Question: When I'm trying to load language pack (<URL> on admin/module loader tab
I'm getting the following error:
Also I tried different language pack which is portuguese I didn't get an error for this language. This error for turkish language.
How can I solve this problem, please help me.

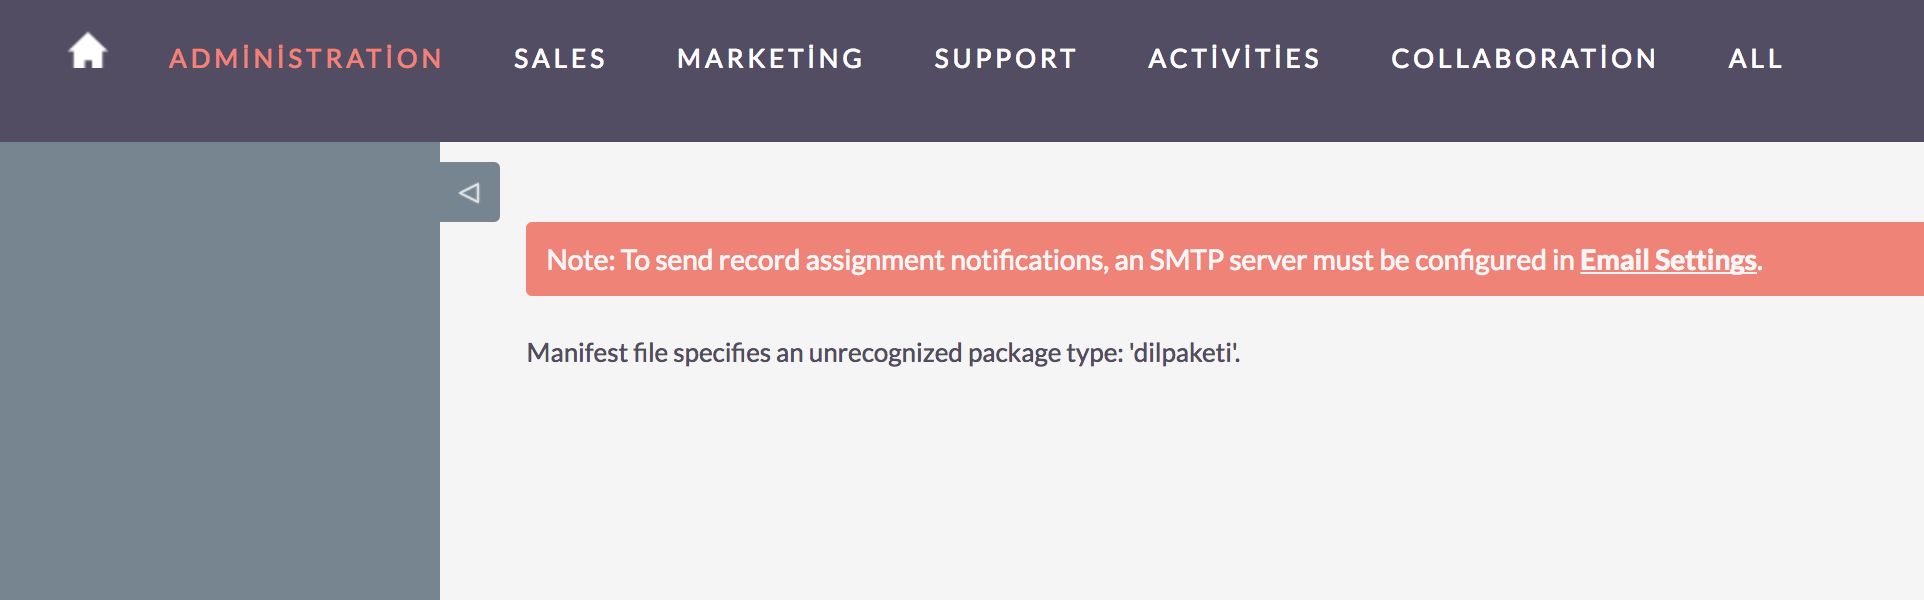
Answer: for the turkish language pack "manifest.php" file is wrong. I edit this file outside of zip and replaced this file in the zip file. then I tried once again, it was successful.
translators made big mistake for that.
manifest.php file should be like this:
'''
<?PHP
/******************************************
* SuiteCRM Translations
* @URL: https://crowdin.com/project/suitecrmtrans
* @author SuiteCRM Community via Crowdin
******************************************/
$manifest = array(
'name' => 'Turkce (Turkiye)',
'description' => 'Ceviri: www.crowdin.com/project/suitecrmtranslations',
'type' => 'langpack',
'is_uninstallable' => 'Yes',
'acceptable_sugar_versions' =>
array (),
'acceptable_sugar_flavors' =>
array('CE'),
'author' => 'SuiteCRM Community',
'version' => '7.9.1.0',
'published_date' => '2017-06-19',
);
$installdefs = array(
'id'=> 'tr_TR',
'image_dir'=>'<basepath>/images',
'copy' => array(
array('from'=> '<basepath>/include','to'=>'include'),
array('from'=> '<basepath>/modules','to'=>'modules'),
array('from'=> '<basepath>/install','to'=>'install'),
)
);
?>
'''